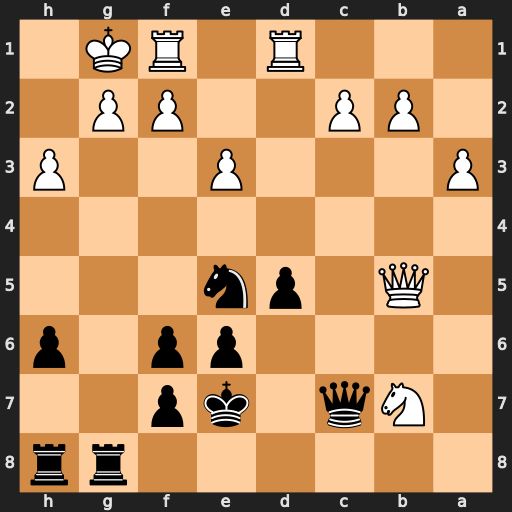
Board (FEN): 6rr/1Nq1kp2/4pp1p/1Q1pn3/8/P3P2P/1PP2PP1/3R1RK1
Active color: b
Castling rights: -
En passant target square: -
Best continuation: Nf3+ Kh1 Qh2#